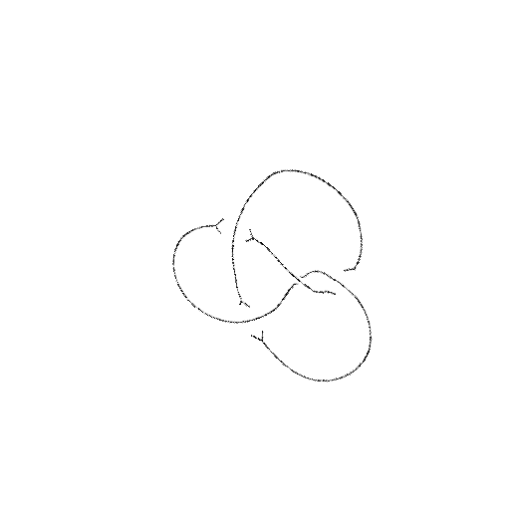
Crossing number: 4